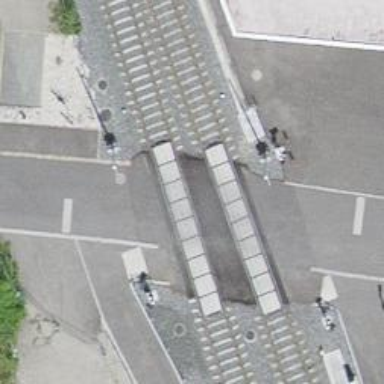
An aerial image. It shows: Railway level crossing.